Acute ischemic stroke brain MRI, CoRegistered space, volume 256x256x24, slice 12 of 24.
ADC (apparent diffusion coefficient): 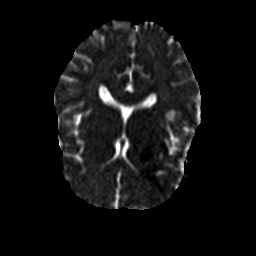
Tmax (time-to-maximum): 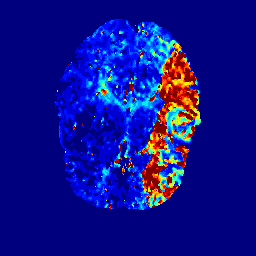
MTT (mean transit time): 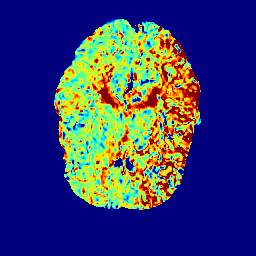
rCBF (relative cerebral blood flow): 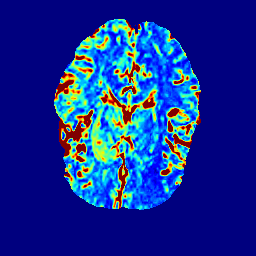
rCBV (relative cerebral blood volume): 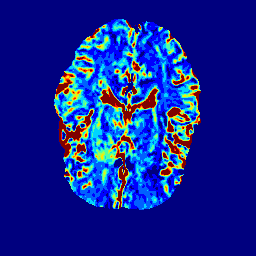
TTP (time-to-peak): 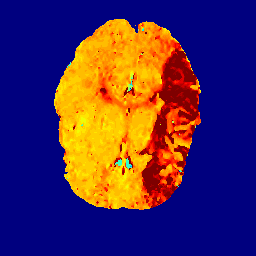
Final infarct lesion volume (90-day follow-up ground truth): 21310 voxels